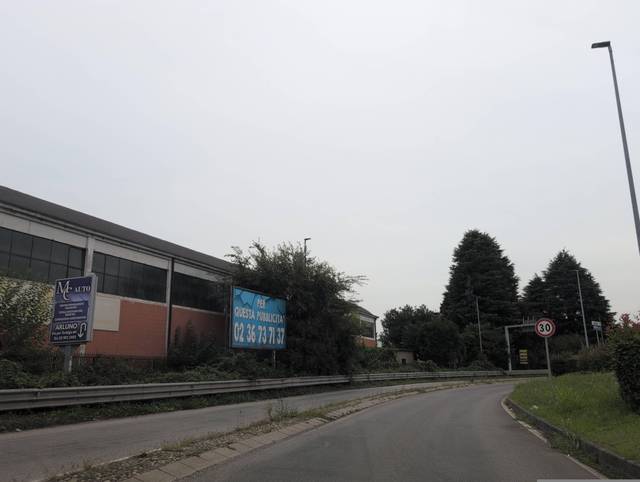
Region: Italy
Coordinates: 45.498, 8.936